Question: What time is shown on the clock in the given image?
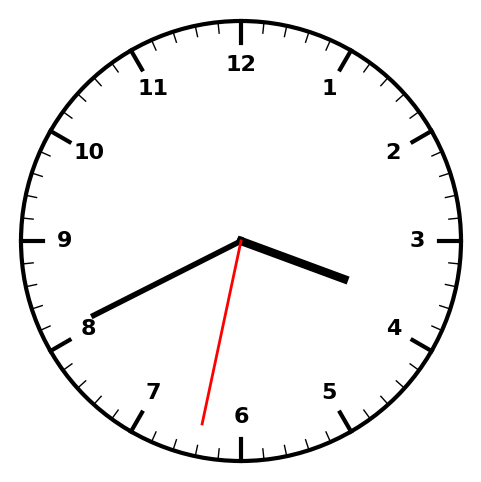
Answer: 03:40:32